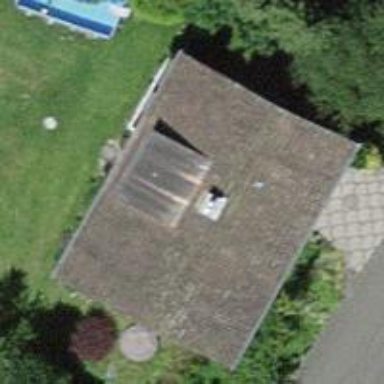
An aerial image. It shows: Building with tiled roof.